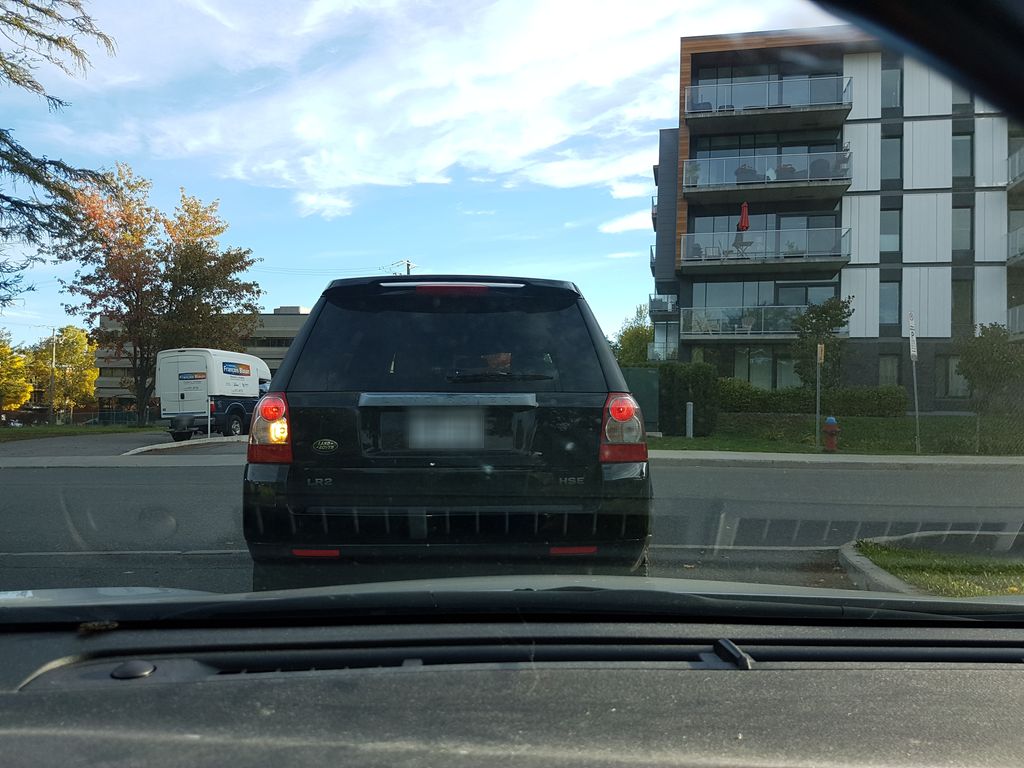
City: quebec_city